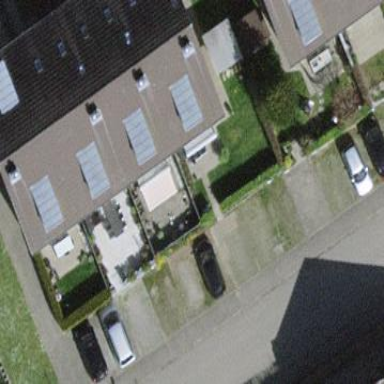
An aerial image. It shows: Terrace building.